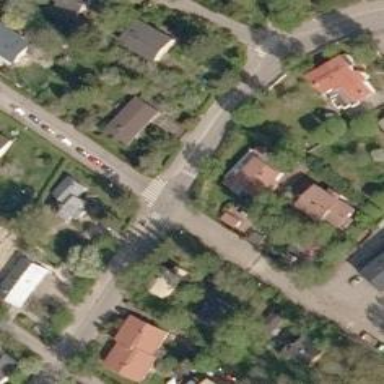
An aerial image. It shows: Footway with asphalt surface and crossing.